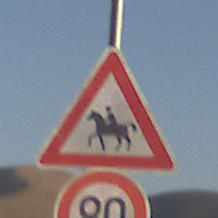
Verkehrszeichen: ReiterRechts
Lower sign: Geschwindigkeit90
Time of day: SunriseSunset
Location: Outdoor (Nature)
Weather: Clear
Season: NotSpecified
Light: Natural